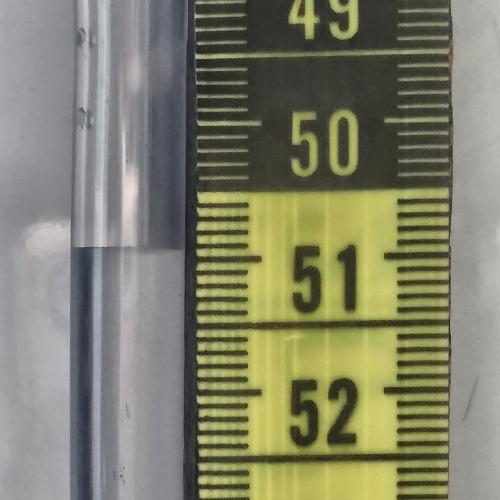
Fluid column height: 50.9 cm